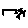
Label: zigzag